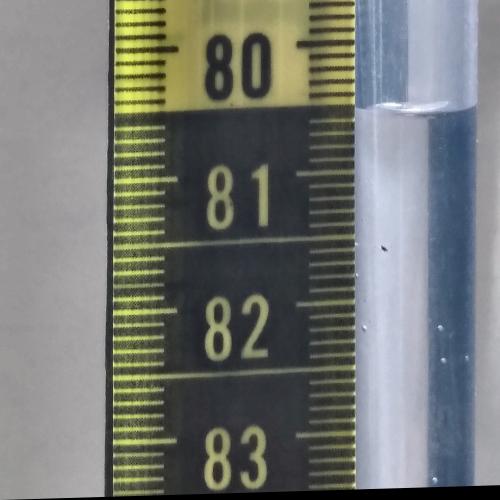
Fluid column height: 80.5 cm